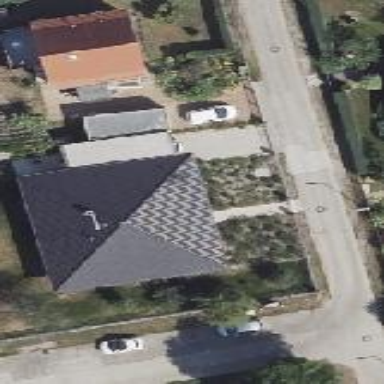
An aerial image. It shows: Detached building with pyramidal roof shape.